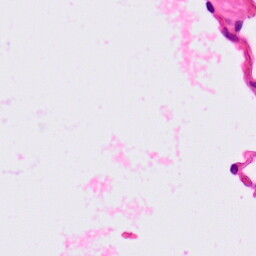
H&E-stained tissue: Lung